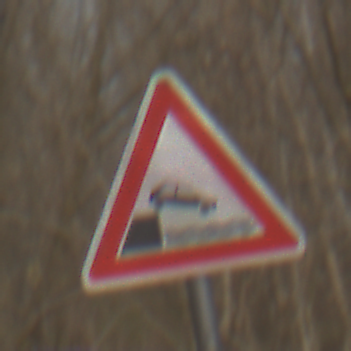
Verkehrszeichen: Ufer
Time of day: MorningAfternoon
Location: Outdoor (Nature)
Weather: PartlyCloudy
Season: Winter
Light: Natural